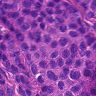
Metastatic tissue present: yes